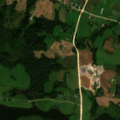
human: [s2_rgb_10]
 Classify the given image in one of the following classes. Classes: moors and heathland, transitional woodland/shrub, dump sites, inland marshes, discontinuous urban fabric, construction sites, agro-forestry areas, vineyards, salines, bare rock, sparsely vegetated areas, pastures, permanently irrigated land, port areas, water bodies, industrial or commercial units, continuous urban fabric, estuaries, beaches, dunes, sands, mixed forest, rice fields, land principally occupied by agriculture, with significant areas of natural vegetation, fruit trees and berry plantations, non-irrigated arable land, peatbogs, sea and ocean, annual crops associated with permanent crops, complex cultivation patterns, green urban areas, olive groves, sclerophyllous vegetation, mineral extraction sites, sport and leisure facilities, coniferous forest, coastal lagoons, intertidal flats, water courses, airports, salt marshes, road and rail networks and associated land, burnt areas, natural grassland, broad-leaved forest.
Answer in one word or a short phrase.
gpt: complex cultivation patterns, land principally occupied by agriculture, with significant areas of natural vegetation, broad-leaved forest, water bodies